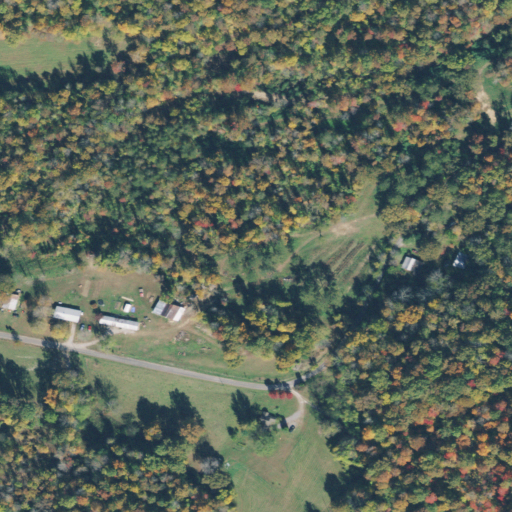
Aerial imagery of valley in Tennessee named Spring Creek Hollow containing deciduous forest, open development, pasture, and low intensity development